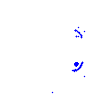
Particle: kaon